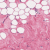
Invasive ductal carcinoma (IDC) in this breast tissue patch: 0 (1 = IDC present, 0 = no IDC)